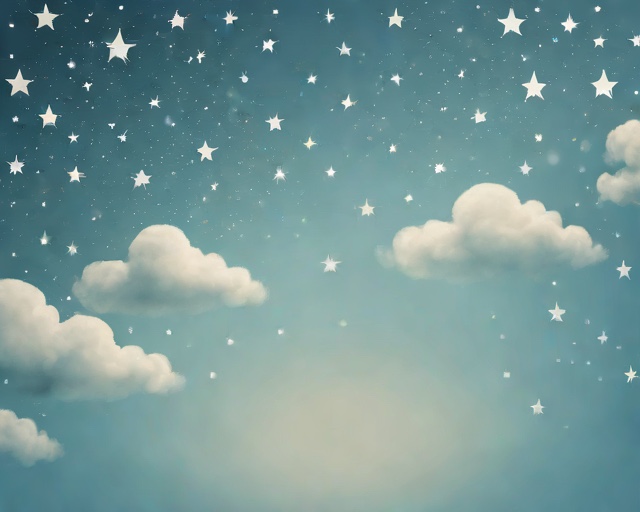
Category: New Baby